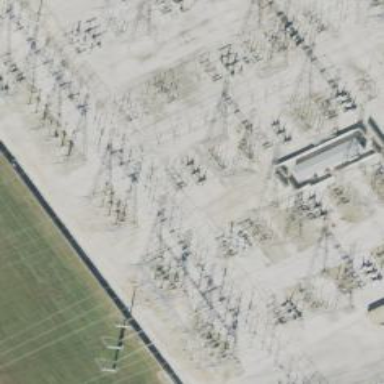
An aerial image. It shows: Switch used for power control.